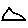
Label: triangle